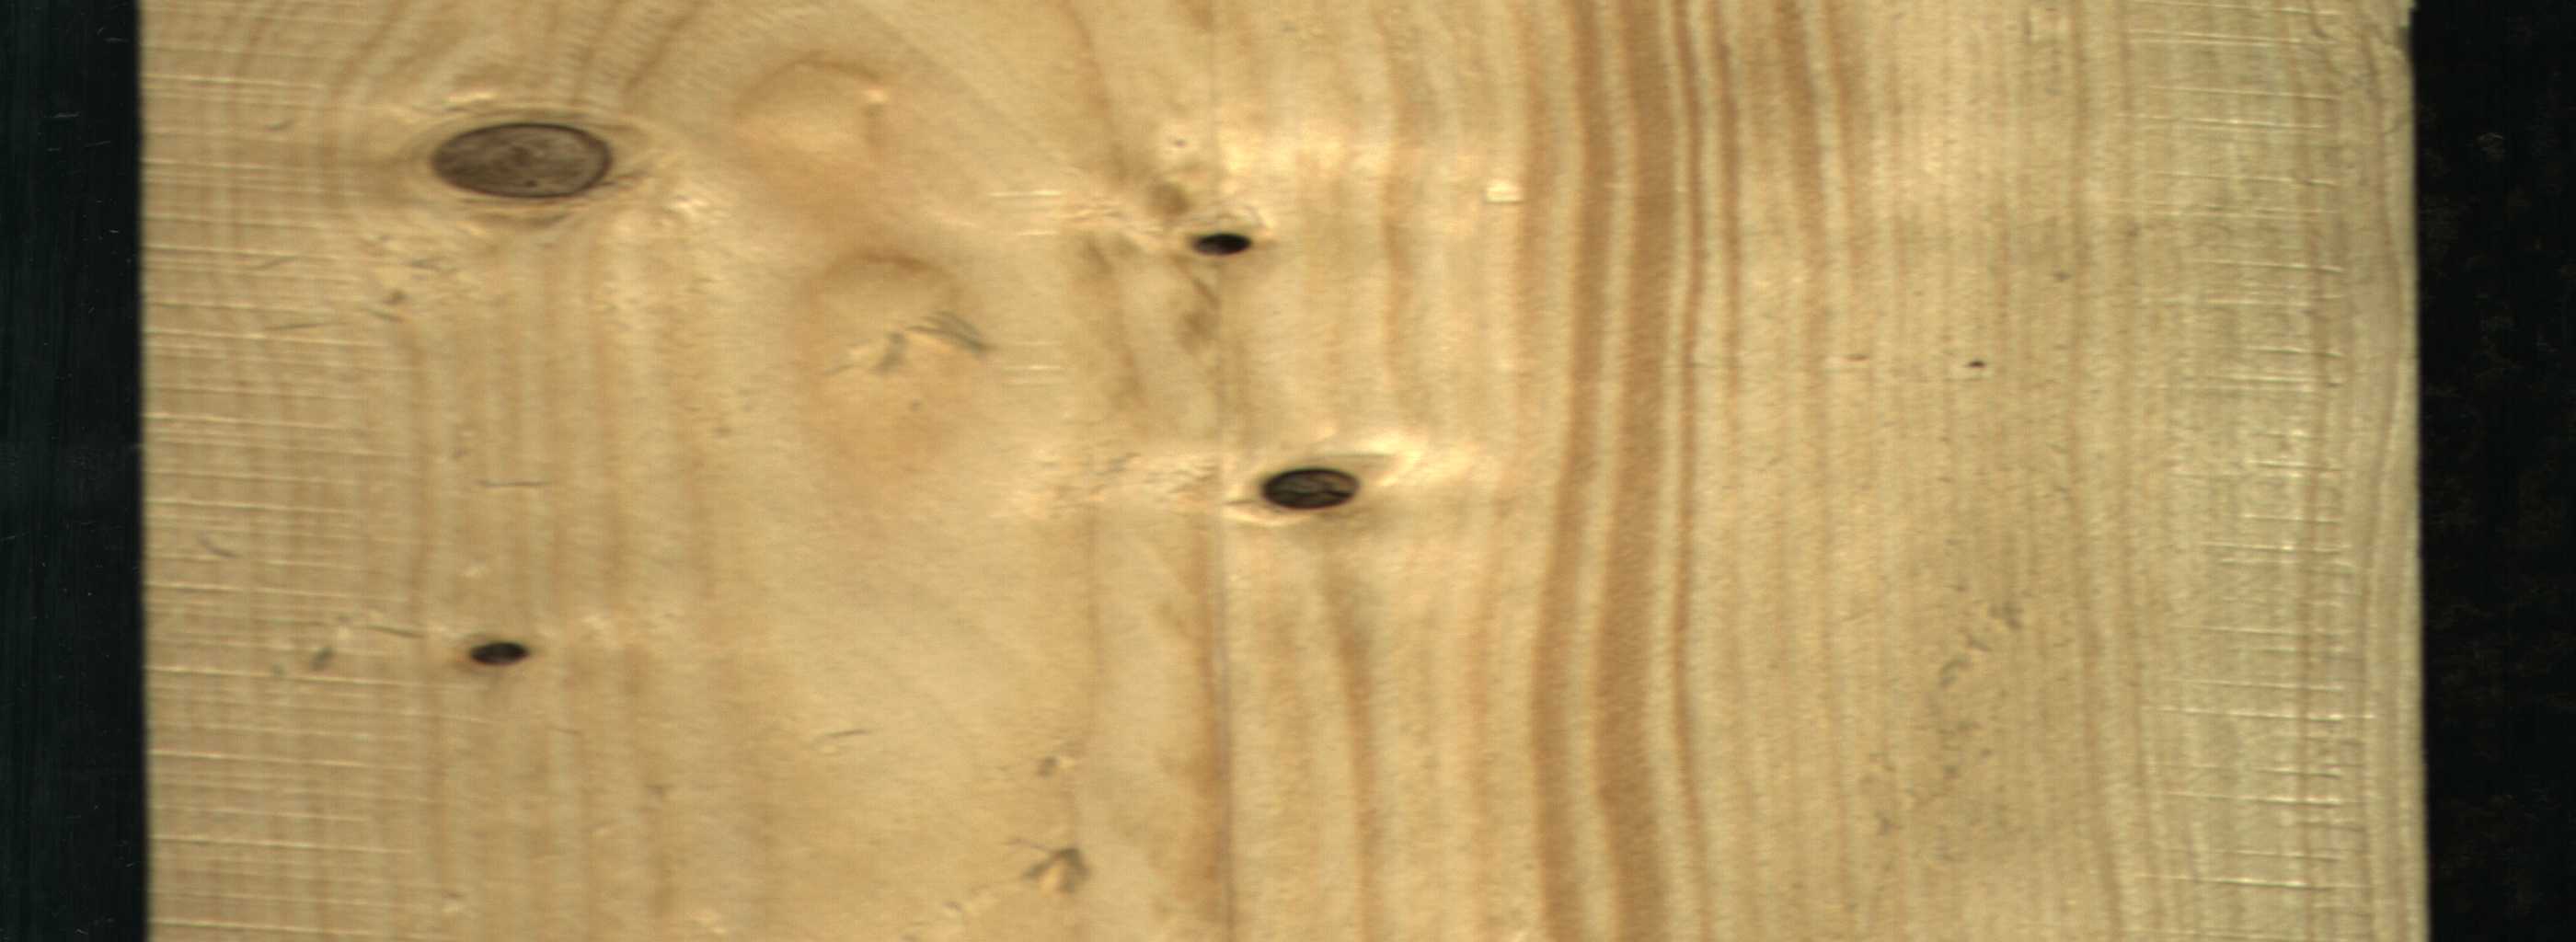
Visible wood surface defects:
Dead_Knot
Dead_Knot
Dead_Knot
Dead_Knot